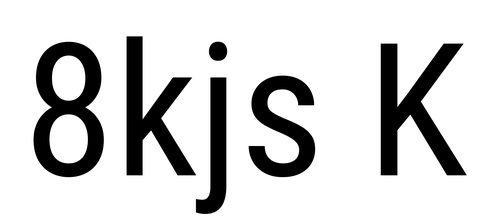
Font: Roboto_Condensed_Regular